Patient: sex F, age 43
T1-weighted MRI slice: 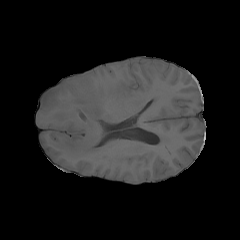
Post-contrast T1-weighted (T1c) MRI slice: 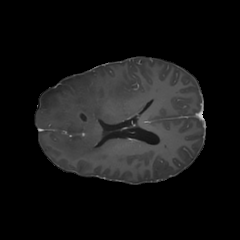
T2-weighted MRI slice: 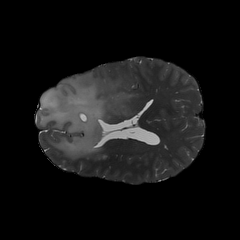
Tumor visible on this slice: yes
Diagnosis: Astrocytoma, IDH-mutant
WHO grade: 3